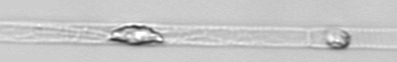
Label: Dactyliosolen_blavyanus